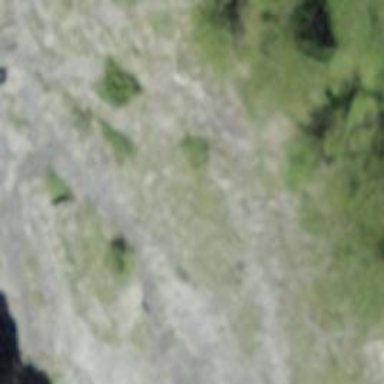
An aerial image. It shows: Natural cliff.